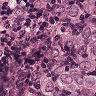
Metastatic tissue present: yes